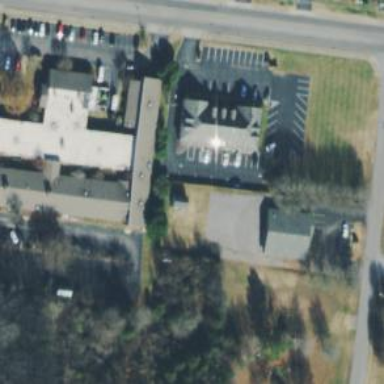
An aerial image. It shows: Nursing home building.